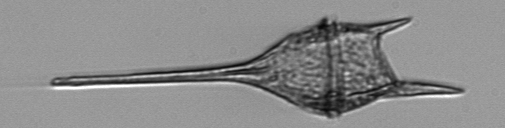
Label: Tripos_lineatus